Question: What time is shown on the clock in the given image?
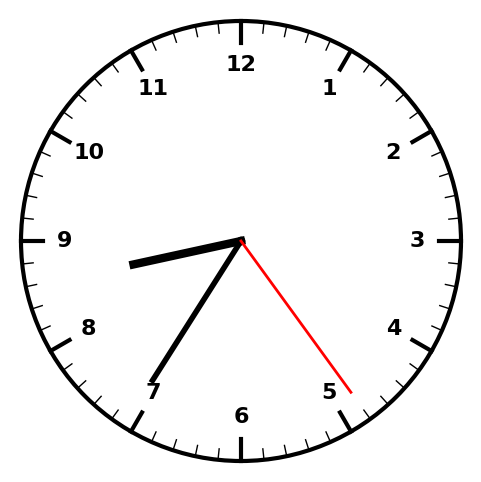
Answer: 08:35:24